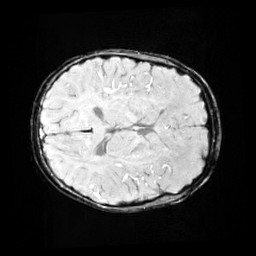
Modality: SWI
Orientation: axial
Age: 11
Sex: female
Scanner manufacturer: siemens
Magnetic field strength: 3 T
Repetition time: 0.027 s
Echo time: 0.02 s